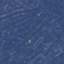
Label: Residential